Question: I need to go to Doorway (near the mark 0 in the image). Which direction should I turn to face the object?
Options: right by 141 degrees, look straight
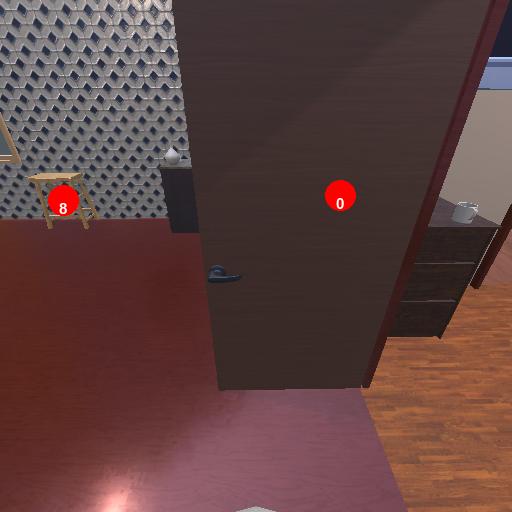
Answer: right by 141 degrees